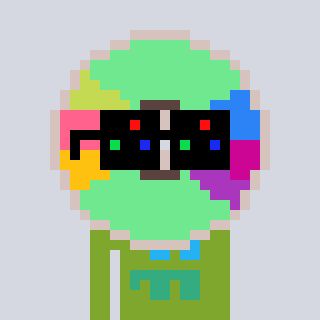
a pixel art character with square black sunglasses, a cd-shaped head and a slimegreen-colored body on a cool background